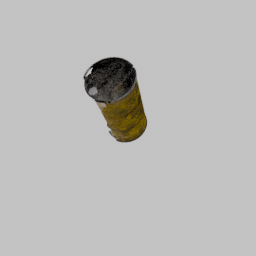
Label: tools